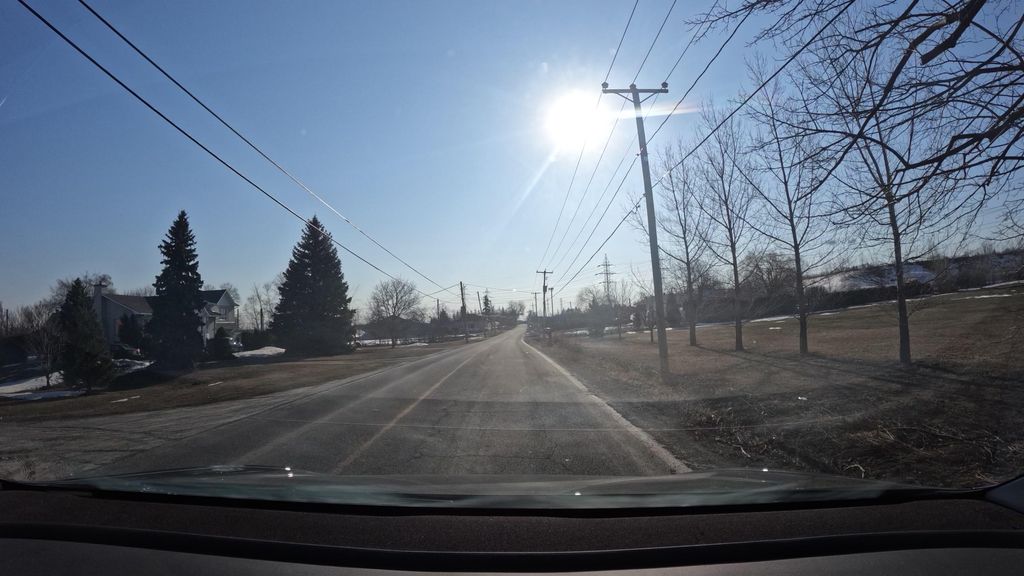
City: montreal